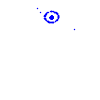
Particle: pion